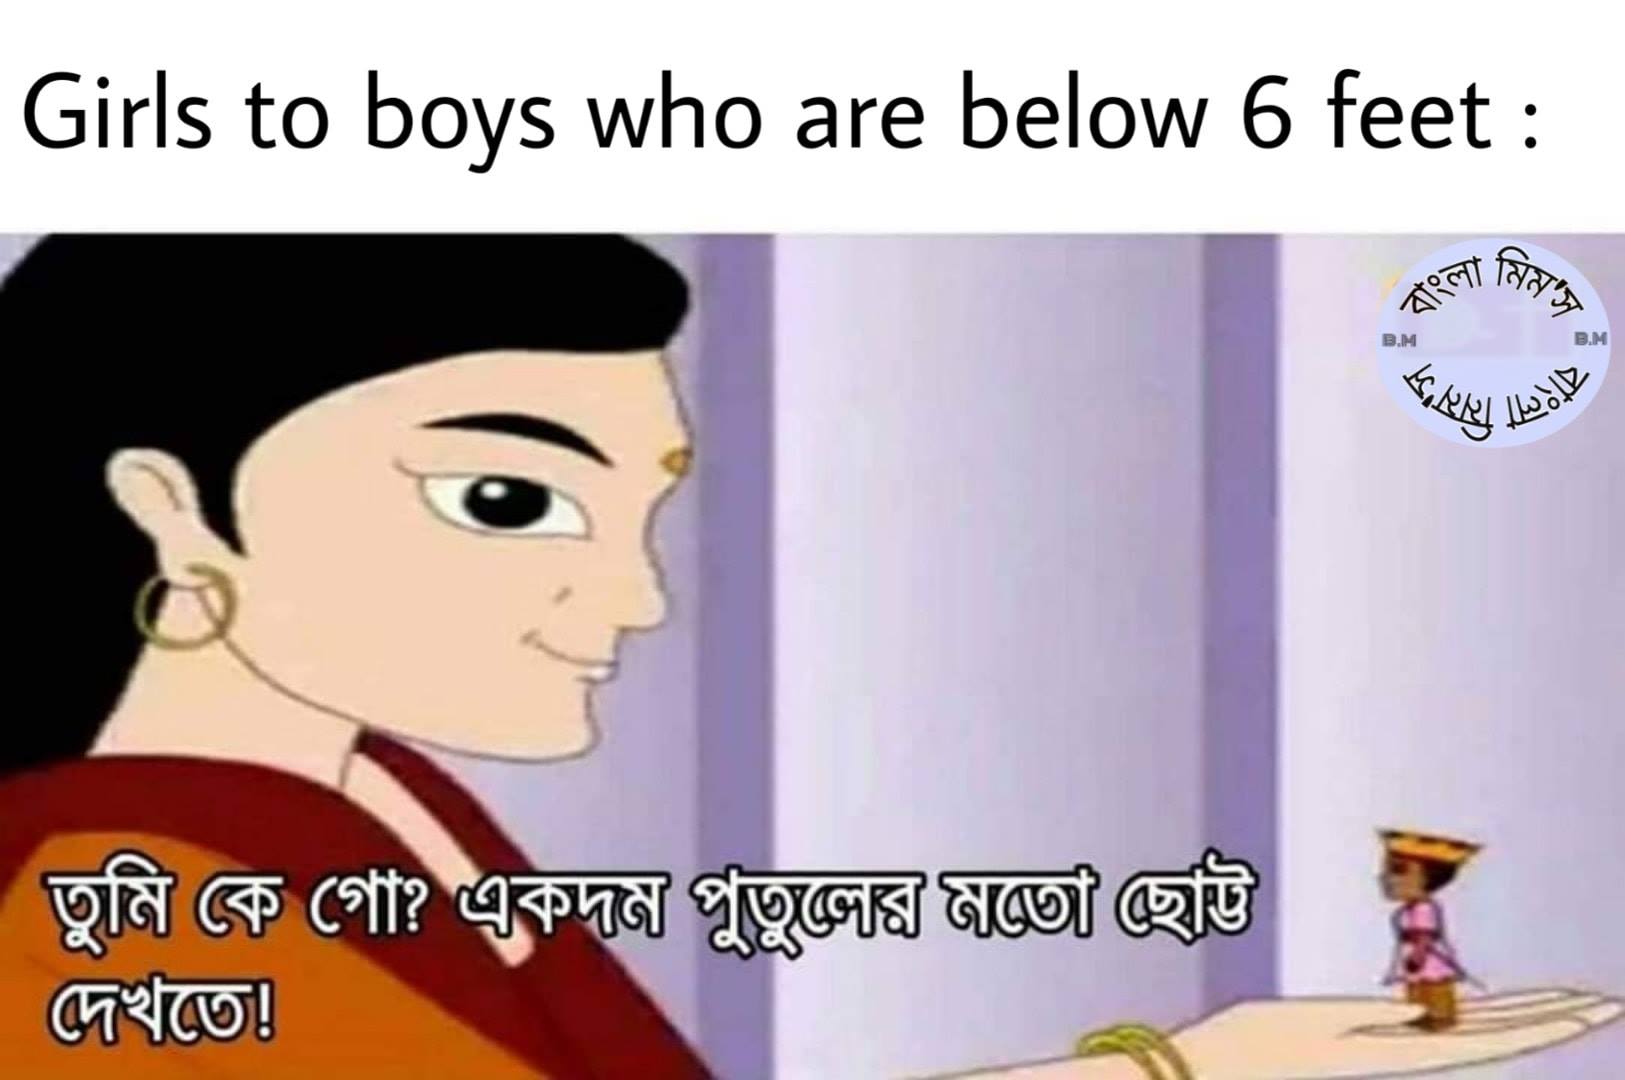
Caption: Girls to boys who are below 6 feet :    তুমি কে গো? একদম পুতুলের মতো ছোট্ট দেখতে !
Label: non-hate